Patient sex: F
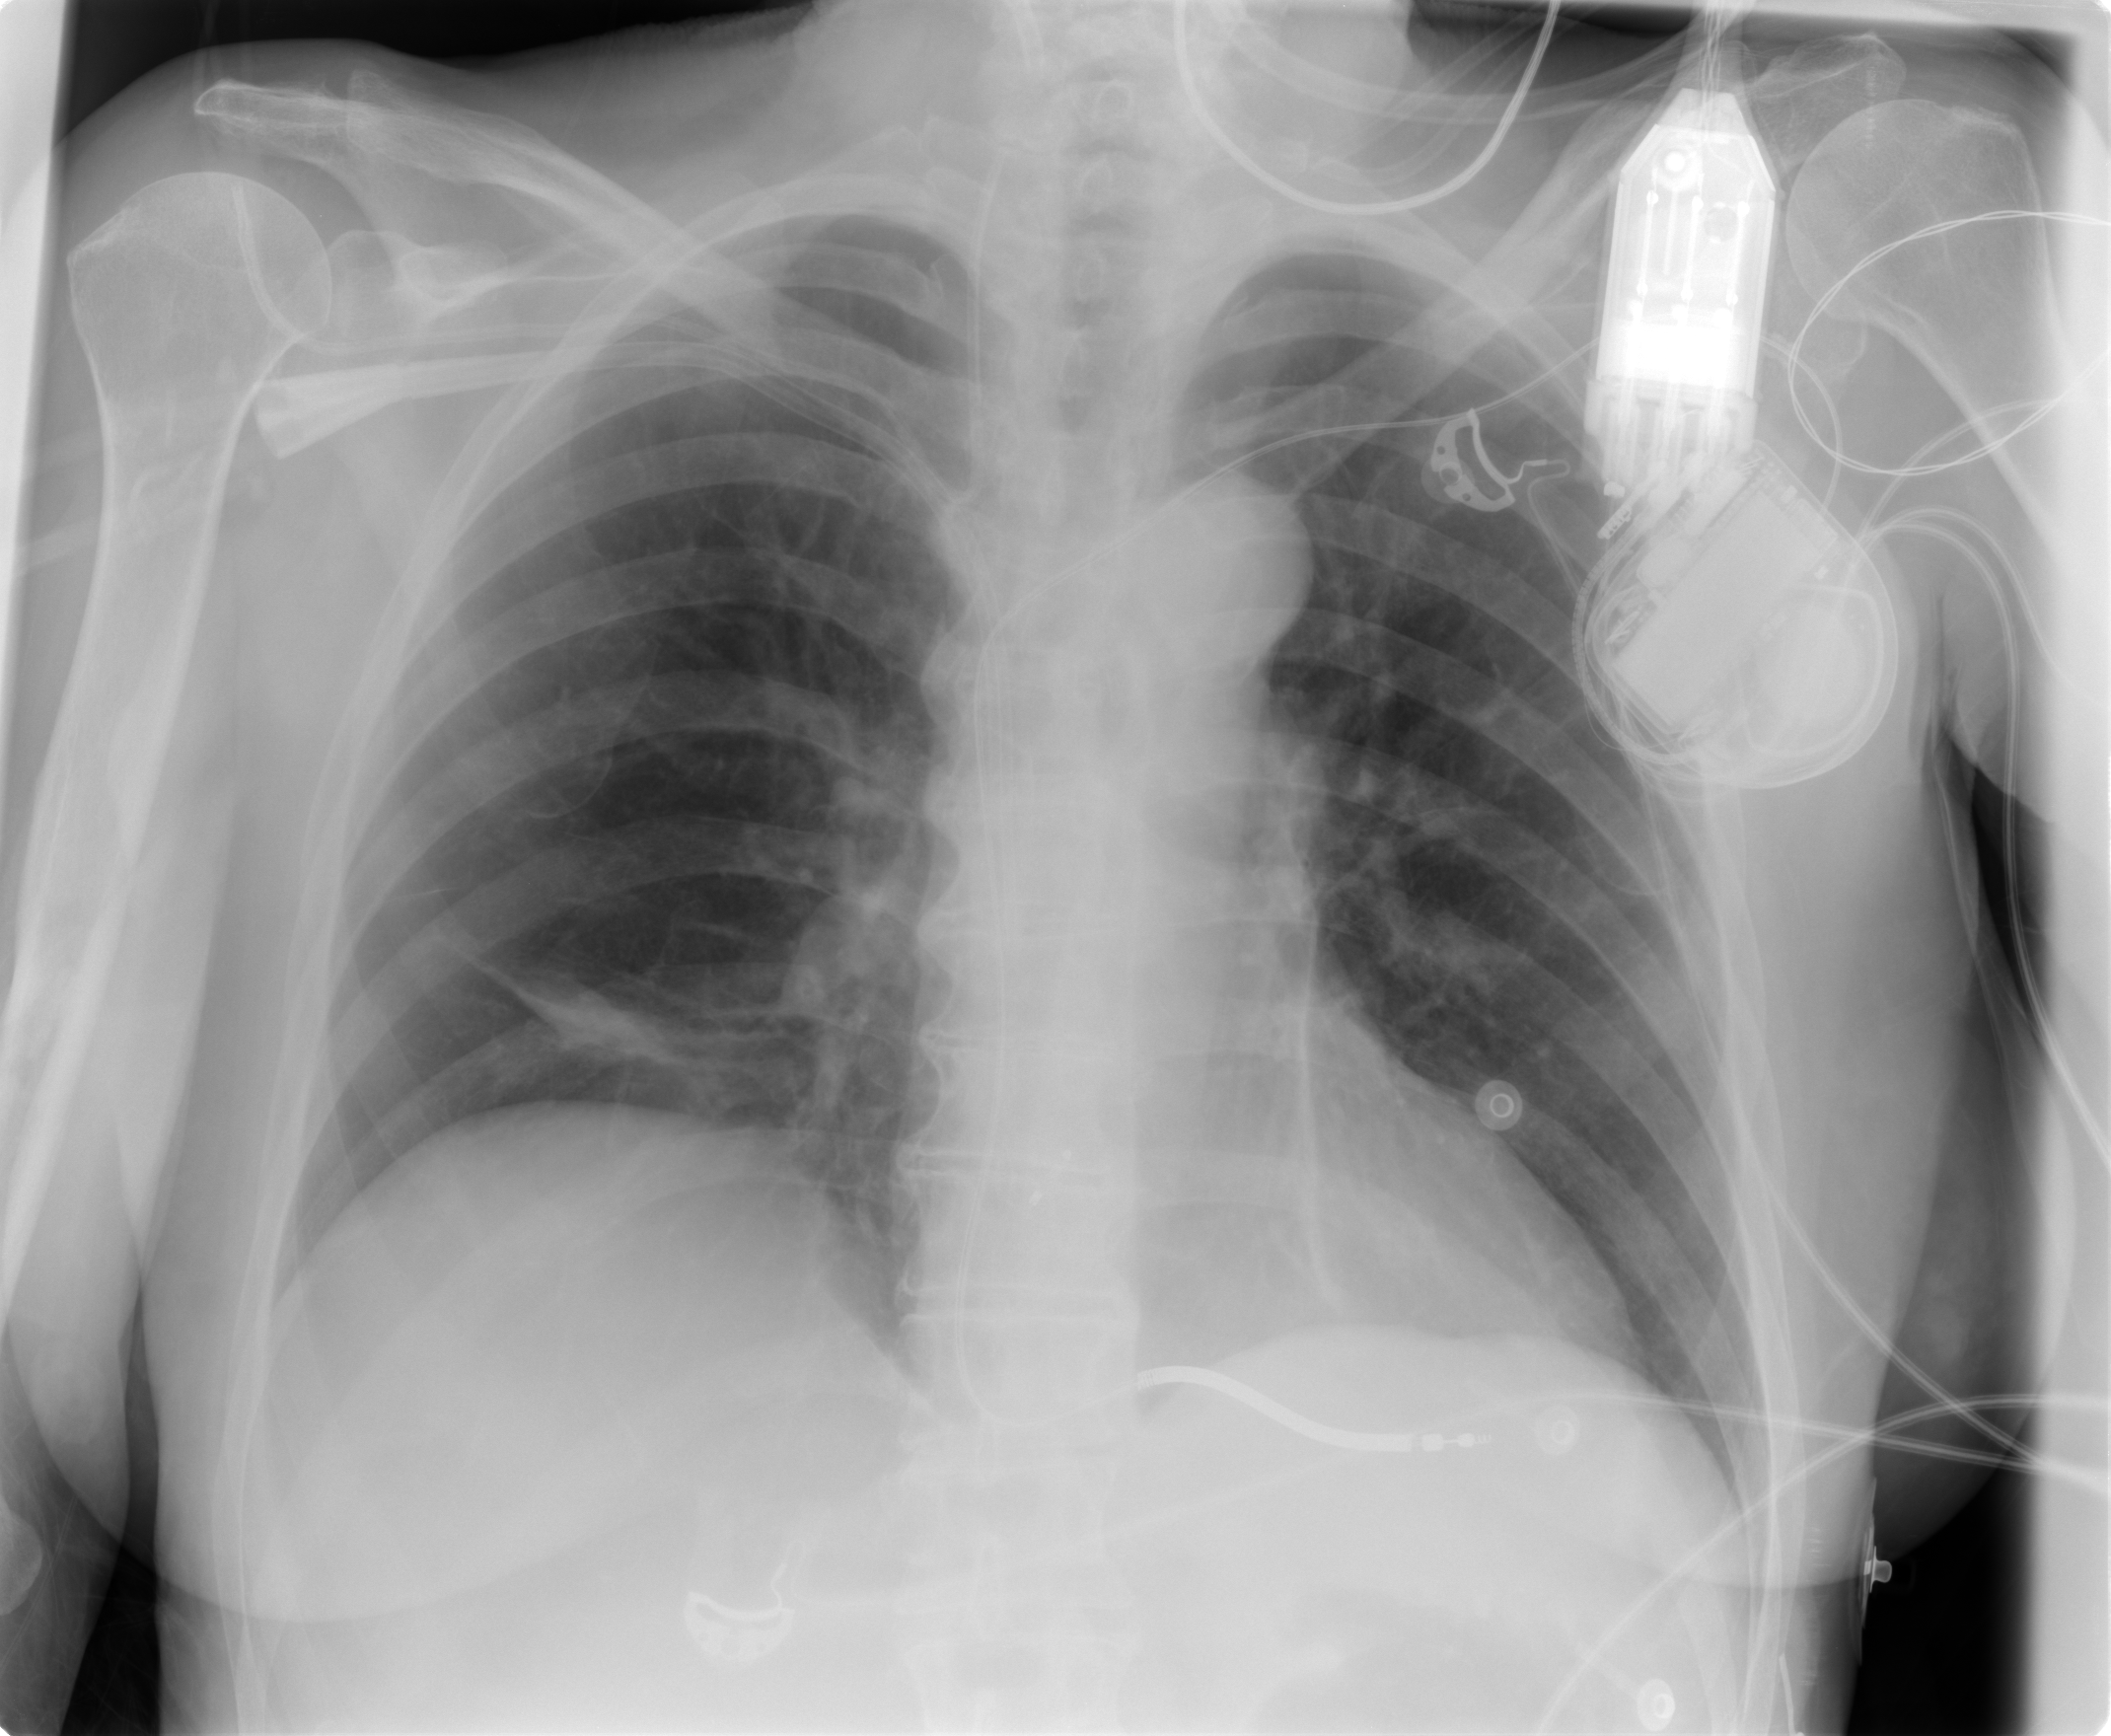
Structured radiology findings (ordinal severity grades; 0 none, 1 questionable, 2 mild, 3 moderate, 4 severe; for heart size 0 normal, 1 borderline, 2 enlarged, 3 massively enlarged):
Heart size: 0
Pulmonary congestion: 0
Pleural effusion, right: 0
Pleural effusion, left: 0
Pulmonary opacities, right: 0
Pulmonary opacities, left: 0
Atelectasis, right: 1
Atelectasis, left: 0